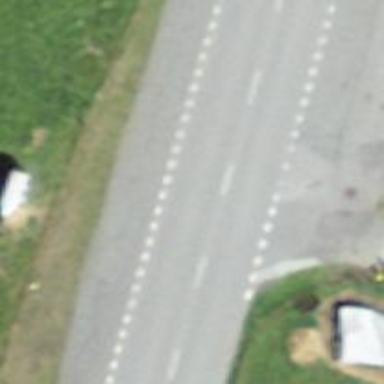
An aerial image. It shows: Primary road with asphalt surface.